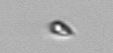
Label: nanoplankton_mix